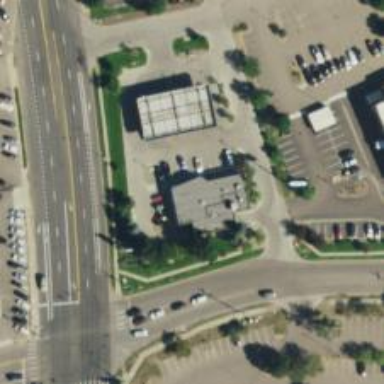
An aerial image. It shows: Convenience shop.